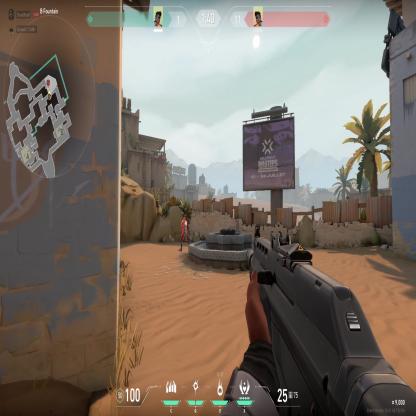
Label: enemy